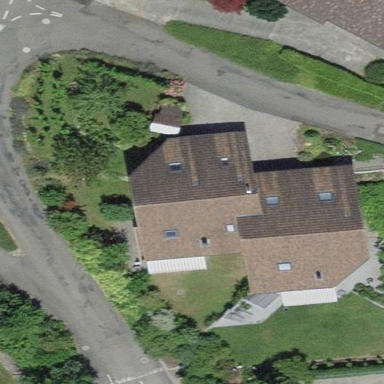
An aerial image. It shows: Semi-detached house with gabled roof.